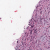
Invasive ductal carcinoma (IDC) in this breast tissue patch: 1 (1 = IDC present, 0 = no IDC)